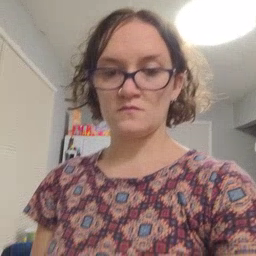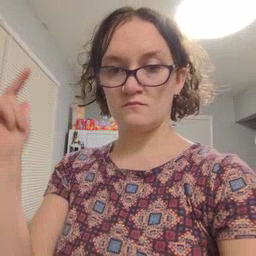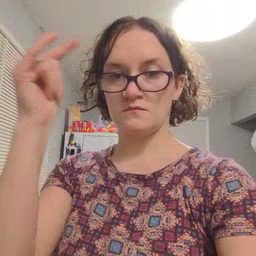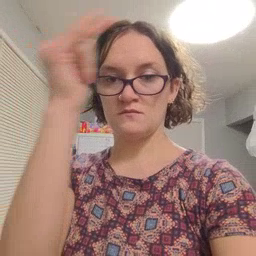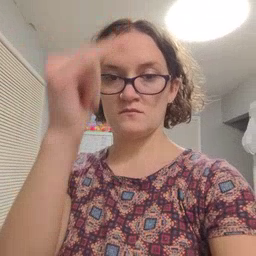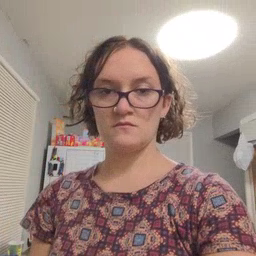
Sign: airplane